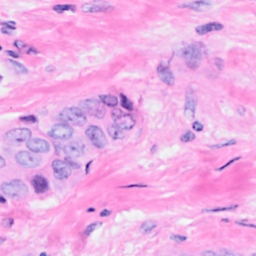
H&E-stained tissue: Breast